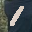
Label: 1